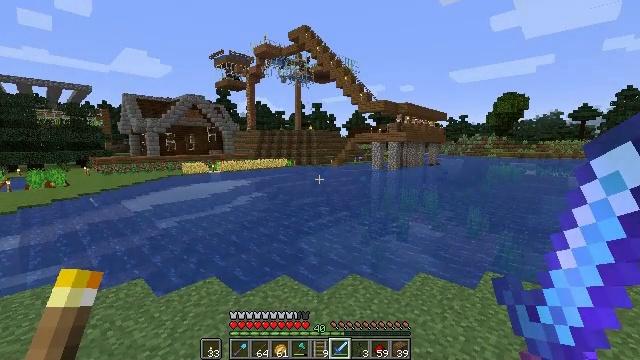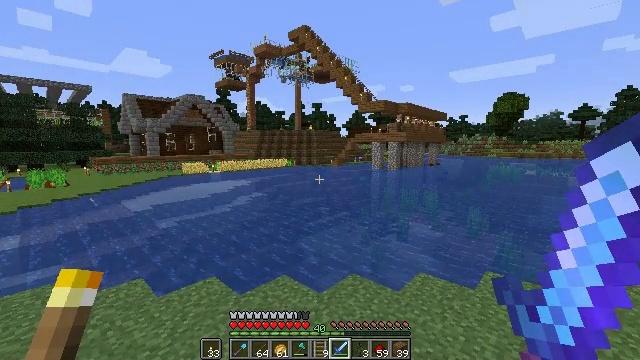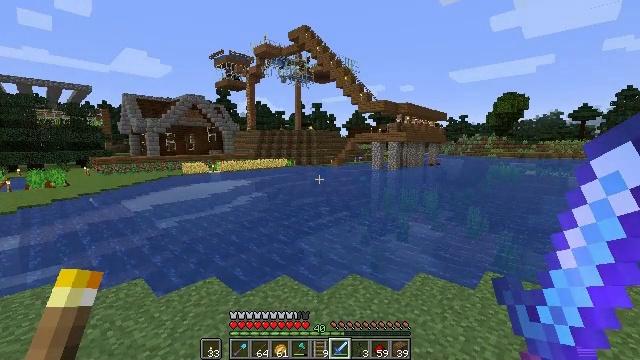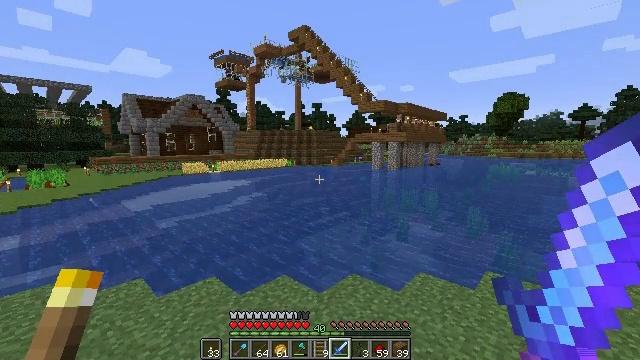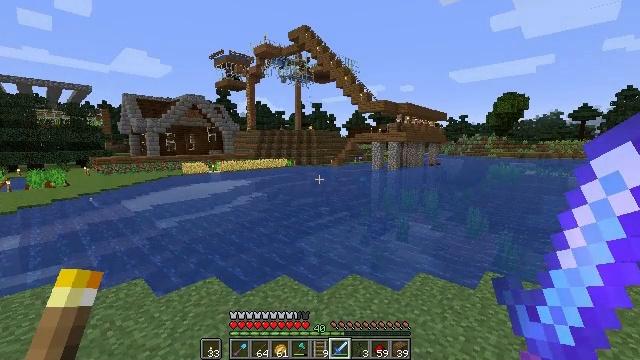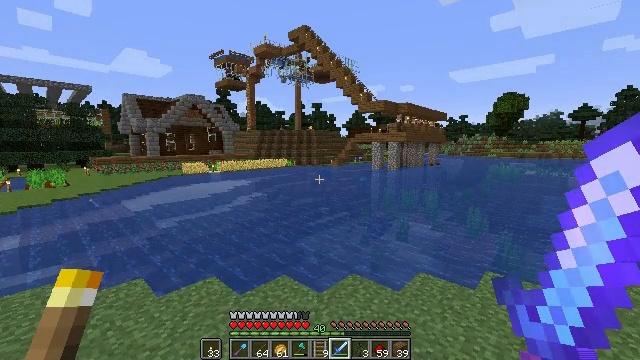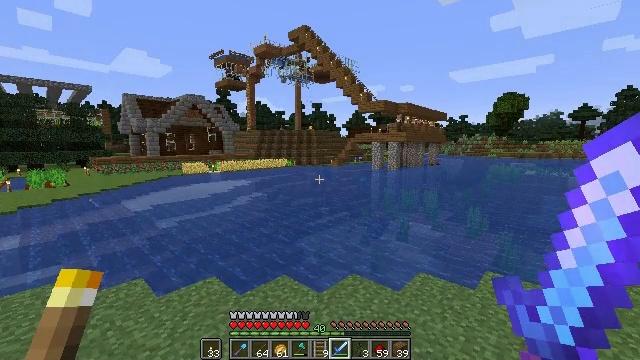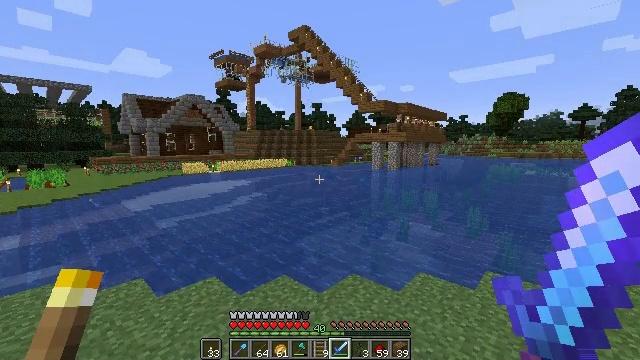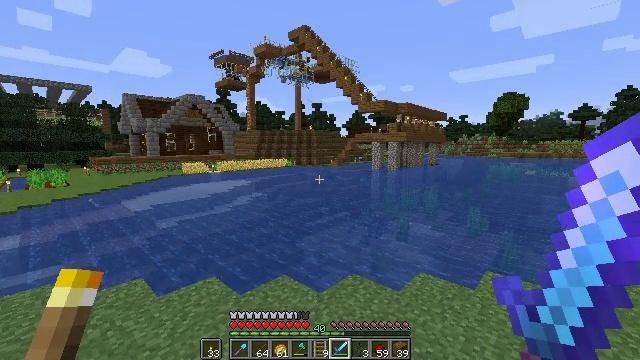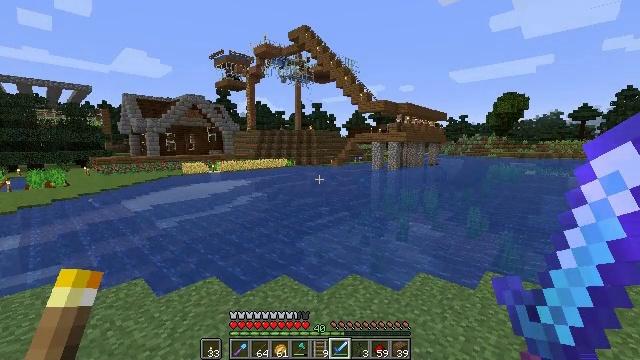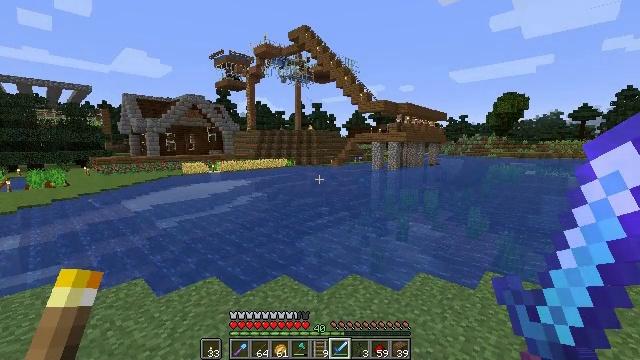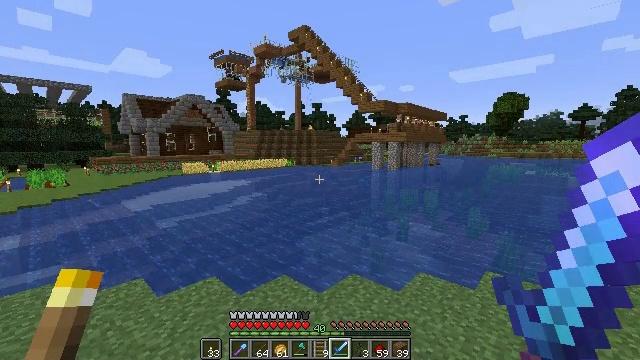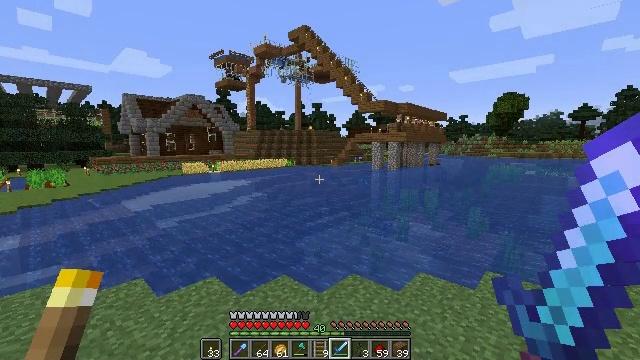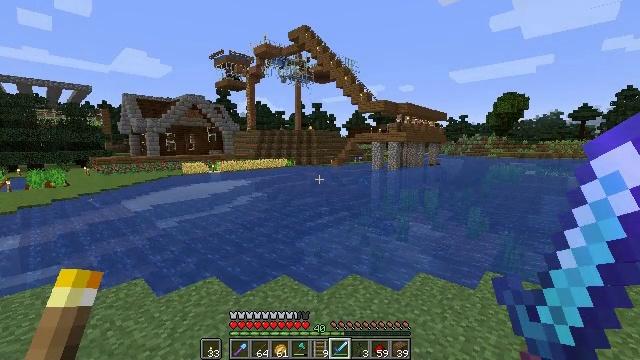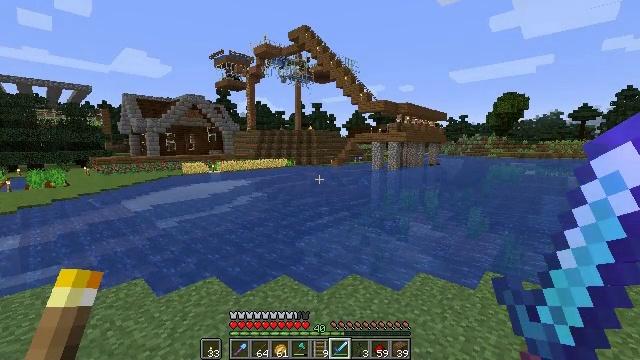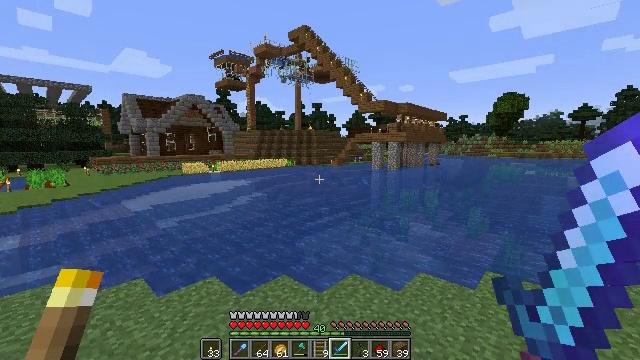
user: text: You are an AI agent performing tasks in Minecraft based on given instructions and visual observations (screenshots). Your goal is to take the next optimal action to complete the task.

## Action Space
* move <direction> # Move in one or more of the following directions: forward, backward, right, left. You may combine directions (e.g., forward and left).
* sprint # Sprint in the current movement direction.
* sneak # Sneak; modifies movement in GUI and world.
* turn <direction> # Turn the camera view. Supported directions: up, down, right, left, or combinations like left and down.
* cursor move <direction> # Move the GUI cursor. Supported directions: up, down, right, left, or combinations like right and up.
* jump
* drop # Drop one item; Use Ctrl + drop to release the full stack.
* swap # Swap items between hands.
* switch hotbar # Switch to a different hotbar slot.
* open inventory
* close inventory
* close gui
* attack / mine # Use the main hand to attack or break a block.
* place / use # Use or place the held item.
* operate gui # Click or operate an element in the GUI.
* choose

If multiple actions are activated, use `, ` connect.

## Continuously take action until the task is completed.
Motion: motion action
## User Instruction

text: Trim the tree by mining oak leaves.
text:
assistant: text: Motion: no_op
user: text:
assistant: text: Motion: no_op
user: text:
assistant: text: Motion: no_op
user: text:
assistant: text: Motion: no_op
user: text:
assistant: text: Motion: no_op
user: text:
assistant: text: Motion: no_op
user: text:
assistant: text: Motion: no_op
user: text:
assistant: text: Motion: no_op
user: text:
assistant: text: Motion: no_op
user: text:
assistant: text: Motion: no_op
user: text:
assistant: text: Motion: no_op
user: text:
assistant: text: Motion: no_op
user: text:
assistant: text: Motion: no_op
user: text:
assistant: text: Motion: no_op
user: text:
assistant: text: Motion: no_op
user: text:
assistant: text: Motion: no_op
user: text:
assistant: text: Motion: no_op
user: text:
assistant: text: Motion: no_op
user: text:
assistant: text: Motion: no_op
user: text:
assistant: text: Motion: turn left
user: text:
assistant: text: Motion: turn left
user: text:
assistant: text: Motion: move left, turn left
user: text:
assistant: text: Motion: move left, turn left
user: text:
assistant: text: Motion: move forward and move left, turn left and down
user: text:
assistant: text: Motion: move forward and move left, turn left and down
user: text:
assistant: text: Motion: move forward and move left, turn left and down
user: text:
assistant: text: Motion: move forward and move left
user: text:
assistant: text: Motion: move forward
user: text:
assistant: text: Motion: move forward
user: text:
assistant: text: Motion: move forward